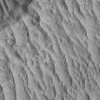
Atmospheric dust classification: not_dusty